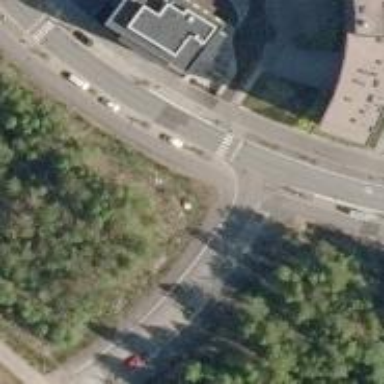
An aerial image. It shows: Asphalt cycleway with crossing.